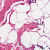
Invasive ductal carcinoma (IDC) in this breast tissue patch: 0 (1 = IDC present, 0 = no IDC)